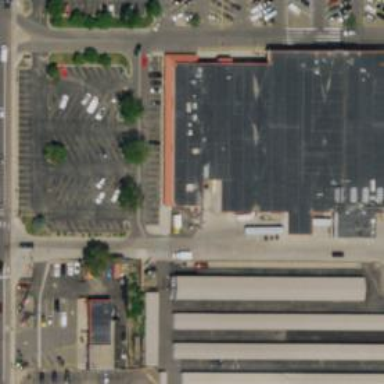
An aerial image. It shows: Supermarket located in building.